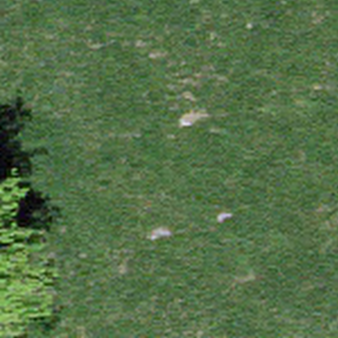
Label: other